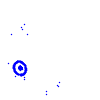
Particle: electron